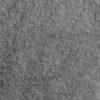
Label: not_dusty